Interaction volume radius: 10 \u00c5
Interaction volume height: 15 \u00c5
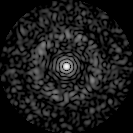
Disorder parameter: 0.8541